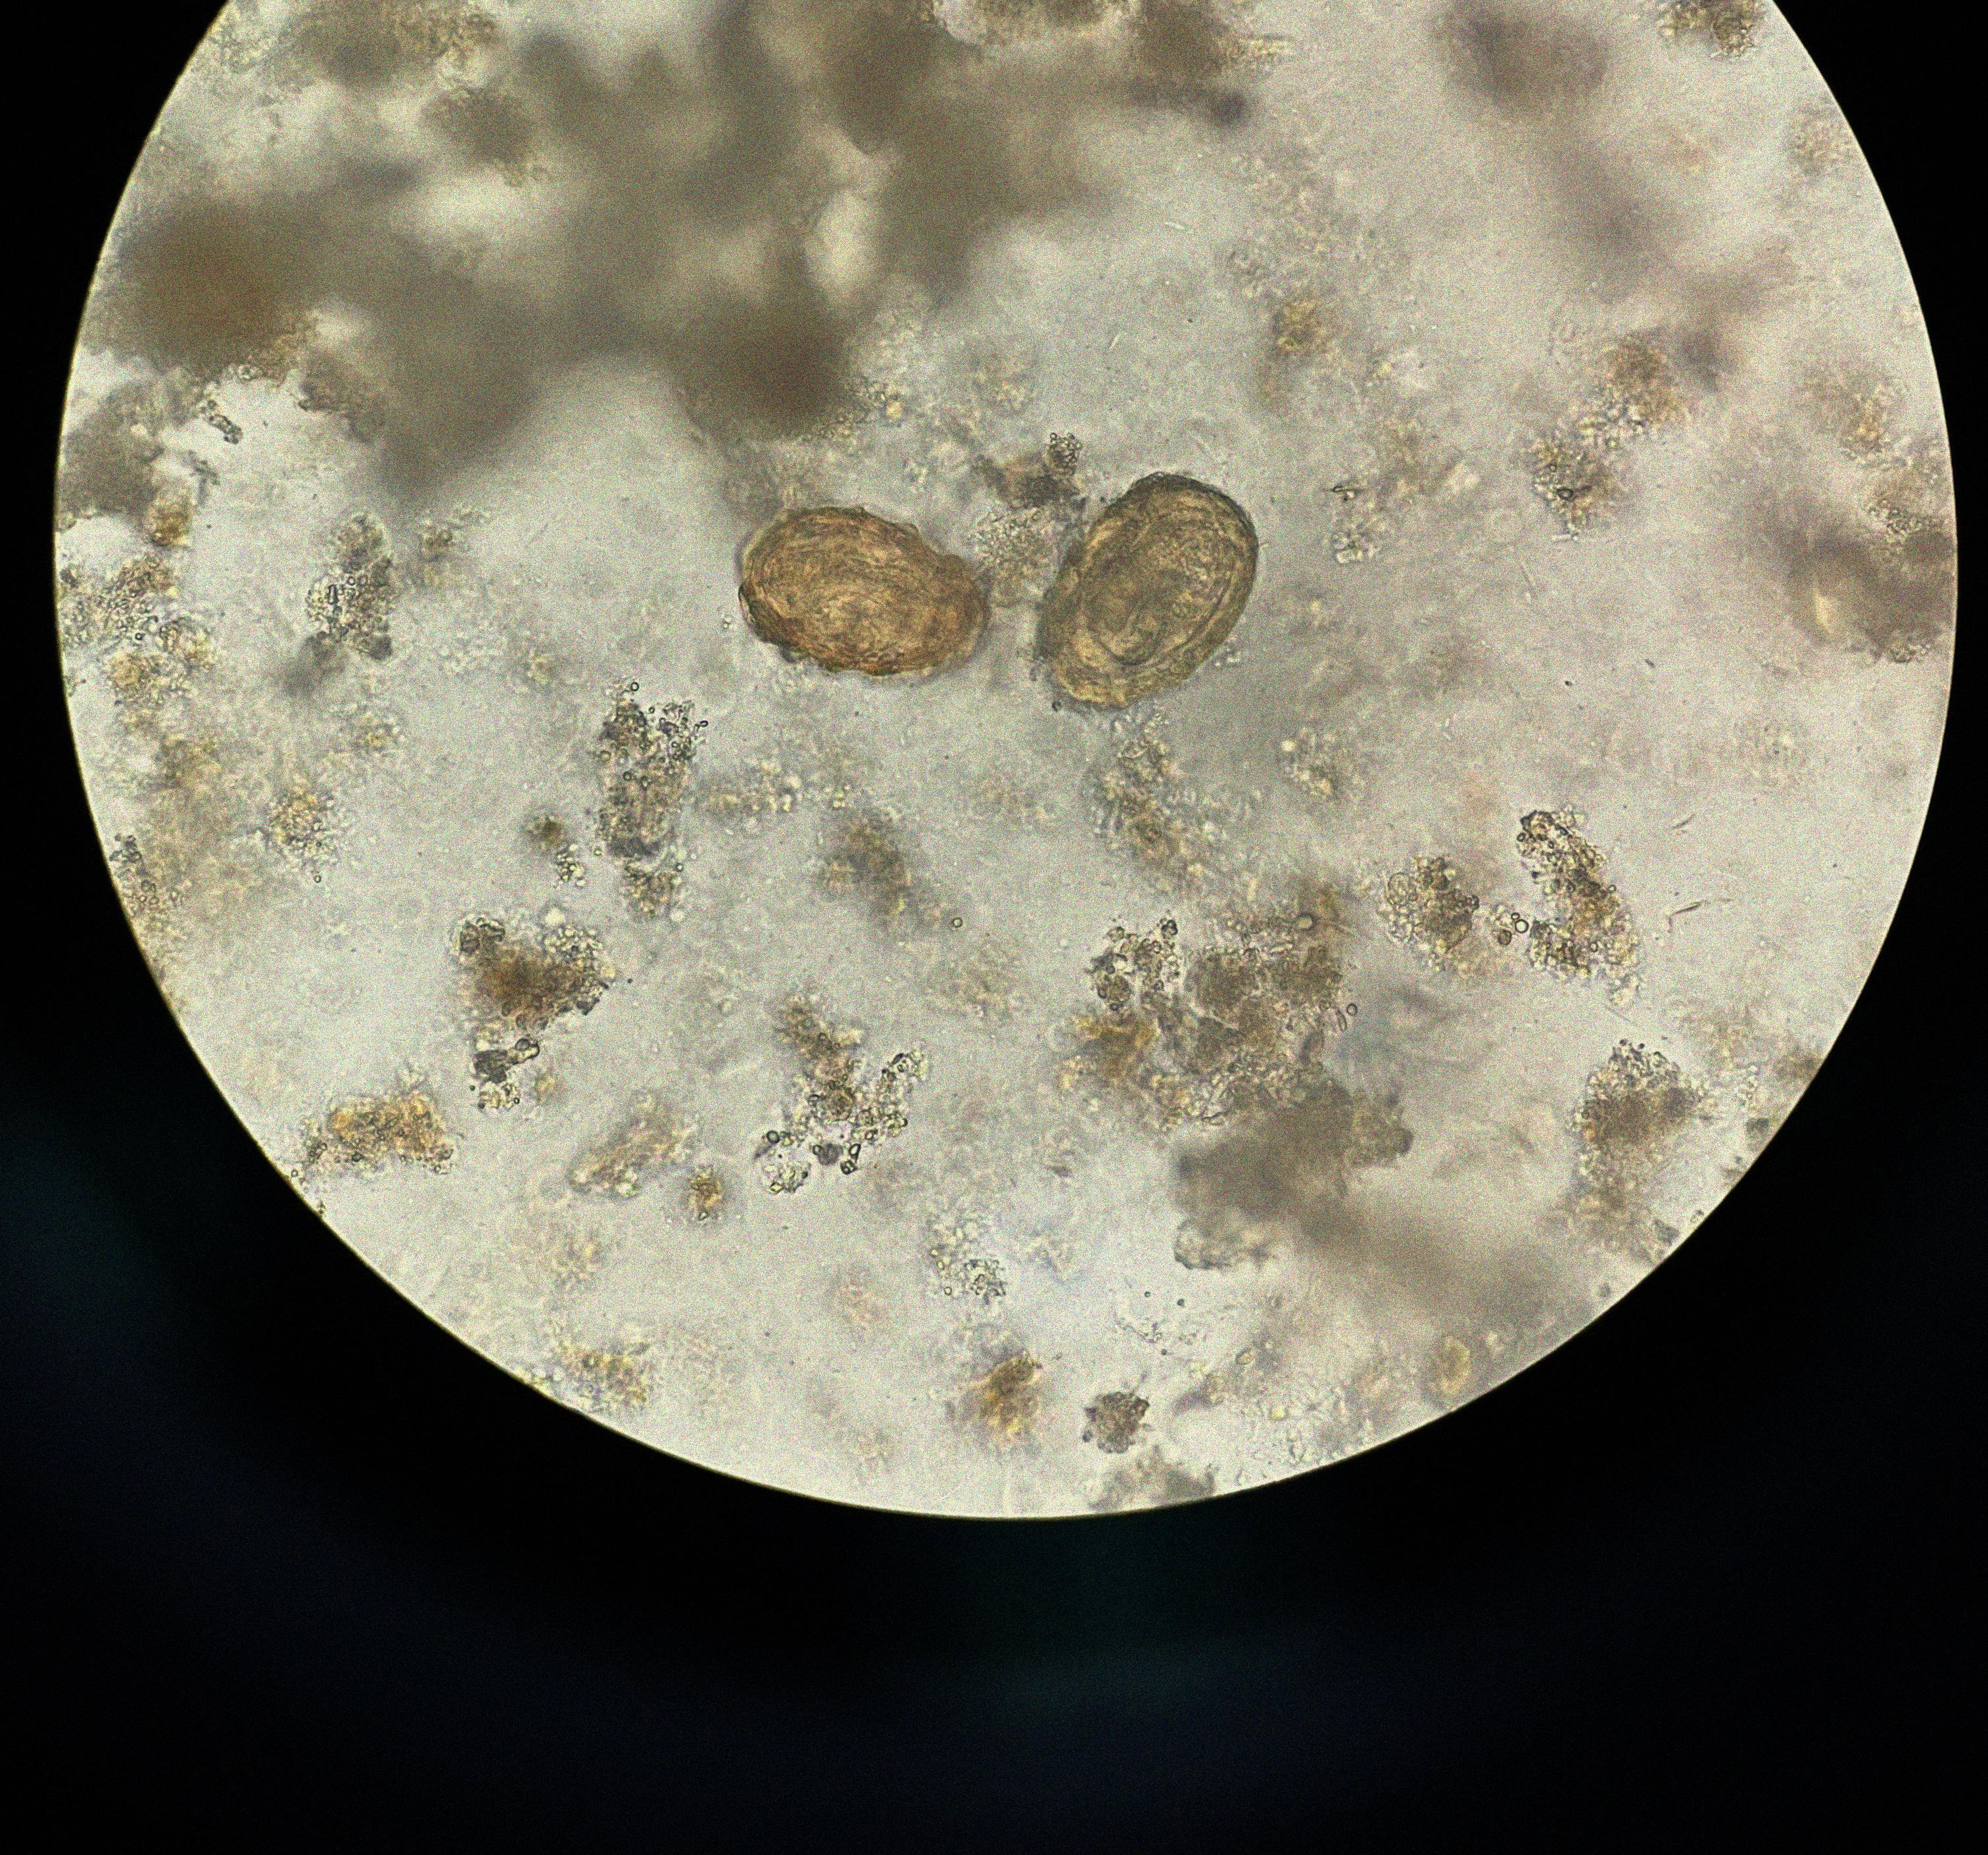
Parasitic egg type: Ascaris lumbricoides